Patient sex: M
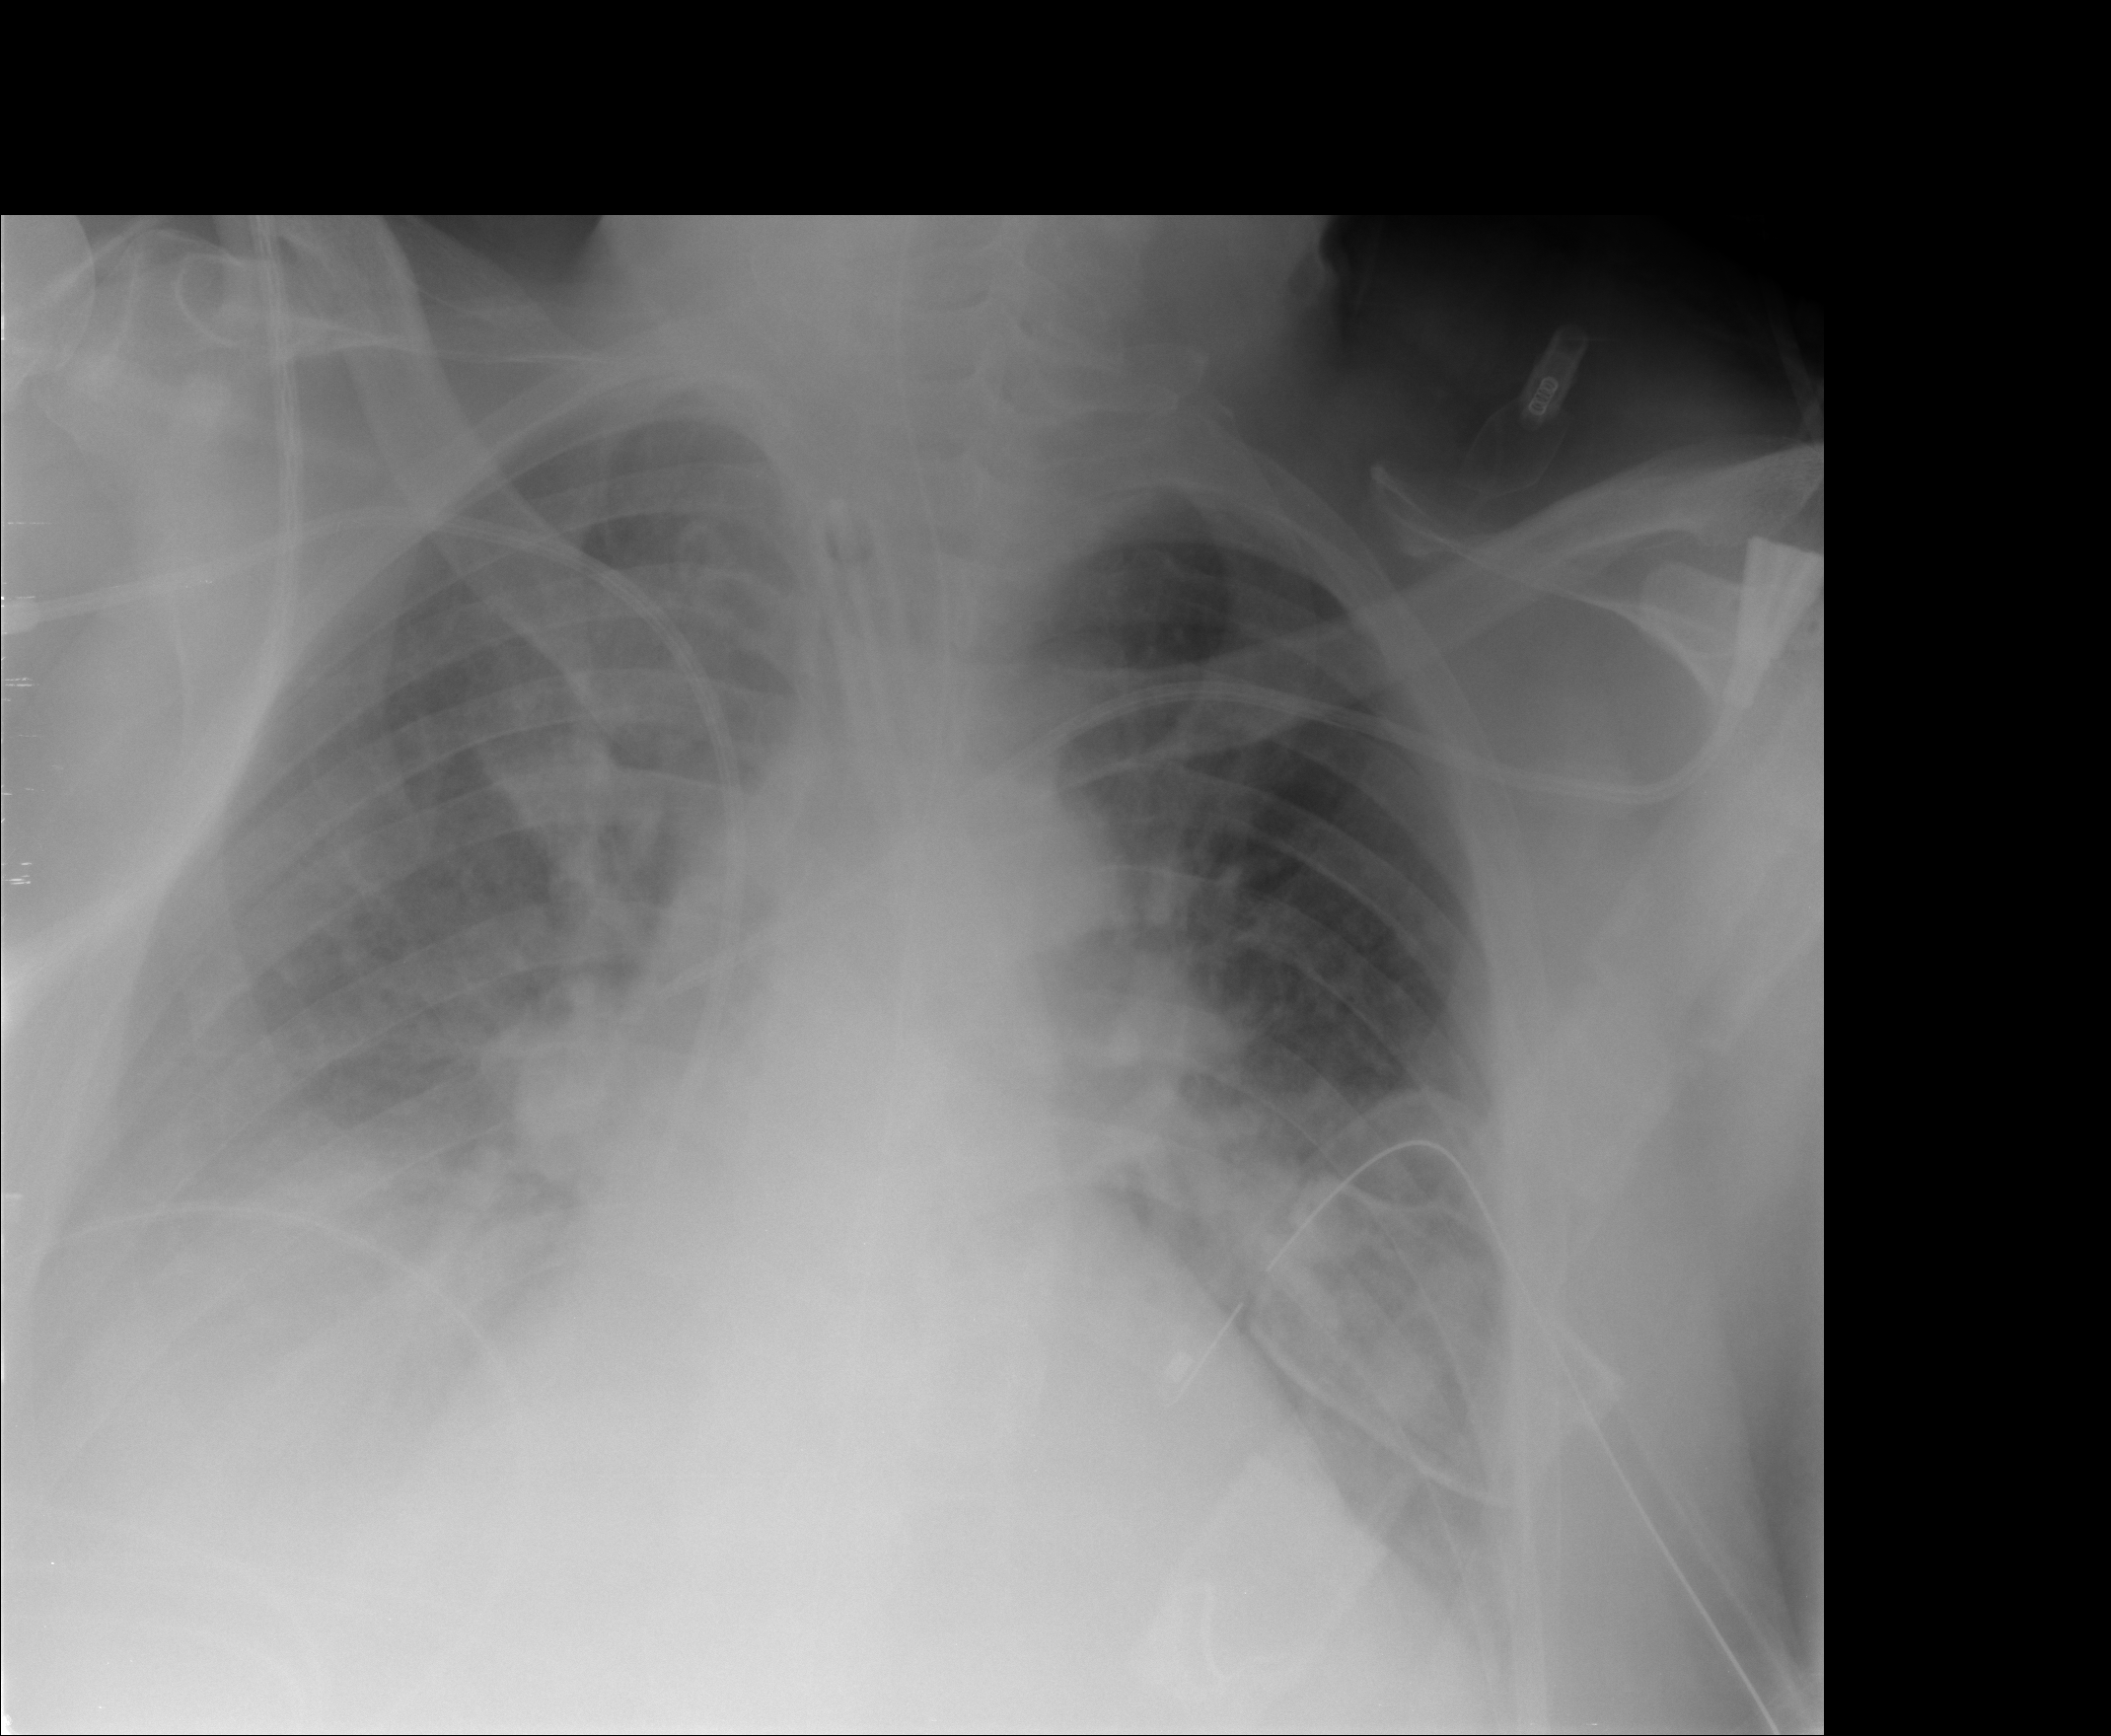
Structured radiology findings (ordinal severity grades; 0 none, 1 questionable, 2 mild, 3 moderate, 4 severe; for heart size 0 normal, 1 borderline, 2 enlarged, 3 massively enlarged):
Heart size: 2
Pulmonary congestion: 2
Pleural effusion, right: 3
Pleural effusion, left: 2
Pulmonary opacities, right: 0
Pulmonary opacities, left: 0
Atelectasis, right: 3
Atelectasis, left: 2